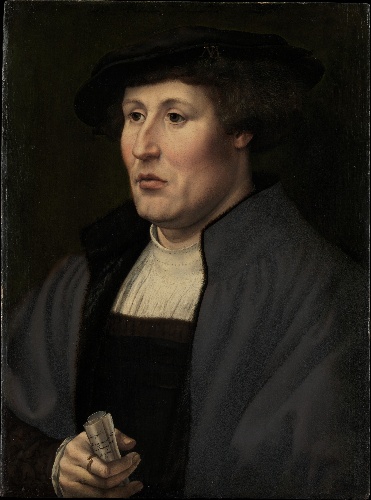
Title: Portrait of a Man
Artist: Jan Gossart (called Mabuse)
Artist bio: Netherlandish, Maubeuge ca. 1478–1532 Antwerp (?)
Date: ca. 1520–25
Object type: Painting
Classification: Paintings
Medium: Oil on wood
Dimensions: 18 1/2 x 13 3/4 in. (47 x 34.9 cm)
Department: European Paintings
Credit line: The Friedsam Collection, Bequest of Michael Friedsam, 1931
Accession year: 1932
Repository: Metropolitan Museum of Art, New York, NY
Tags: Men|Portraits